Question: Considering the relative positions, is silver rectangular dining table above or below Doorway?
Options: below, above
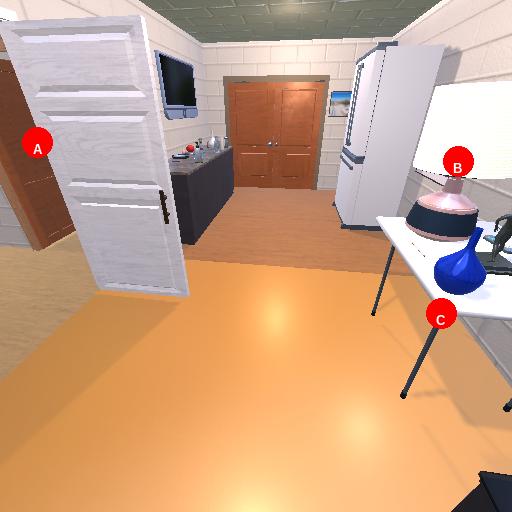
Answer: below